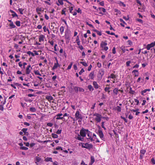
Tumor epithelial tissue: no
Tumor-associated stroma tissue: yes
Normal tissue: no